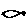
Label: fish